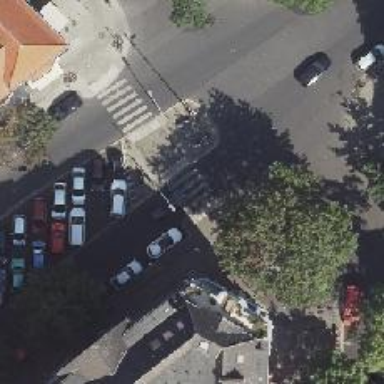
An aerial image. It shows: Marked zebra crossing with right kerb extension. The crossing reference is indicated as "zebra."